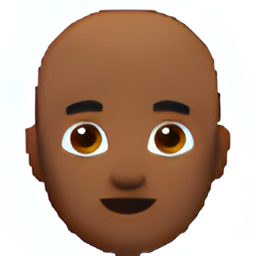
Name: man bald medium dark skin tone
Emoji: 👨🏾‍🦲
Group: People & Body
Sub-group: person